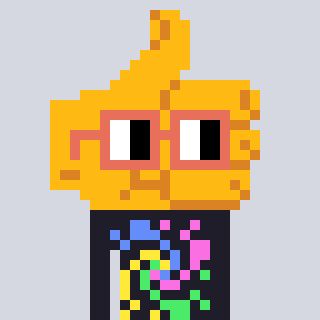
a pixel art character with square orange glasses, a thumbsup-shaped head and a grayscale-colored body on a cool background